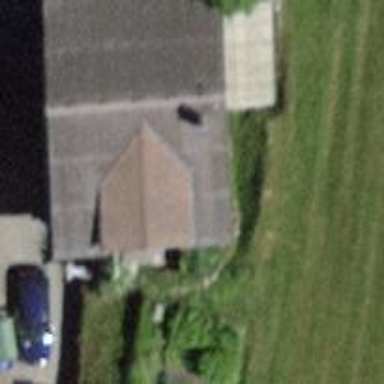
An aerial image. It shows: Residential building with gabled roof.